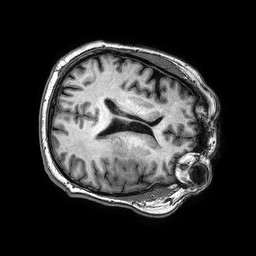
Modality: T1w
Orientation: axial
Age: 54
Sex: male
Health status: ill
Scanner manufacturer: philips
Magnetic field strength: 3 T
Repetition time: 0.006866 s
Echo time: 0.003096 s